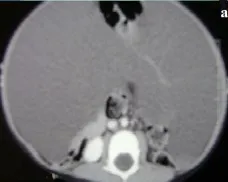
Computed tomography images shows a huge abdominal cystic mass measuring 35cm x 25cm x 15, with a septum that occupied nearly the entire abdominal cavity:. Transversal section.
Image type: radiology (ct)